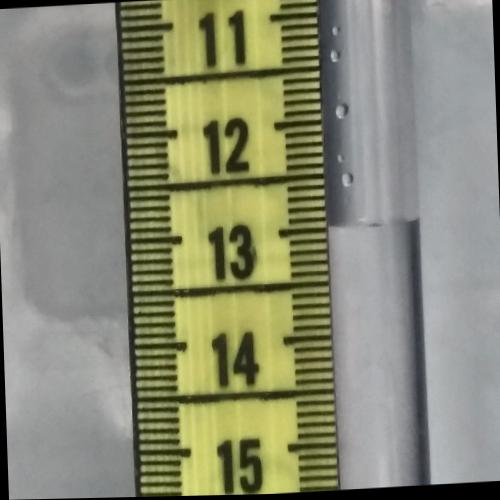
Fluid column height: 13.0 cm